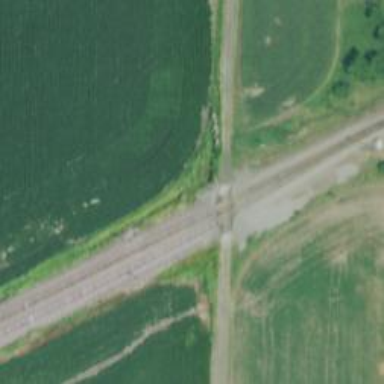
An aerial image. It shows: Railway siding for service.